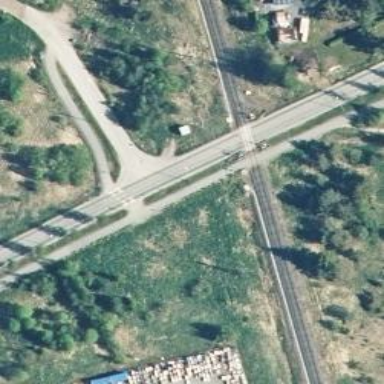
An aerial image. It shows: Railway crossing with lights and saltire markings. It has full barrier for safety.